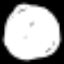
Label: donut